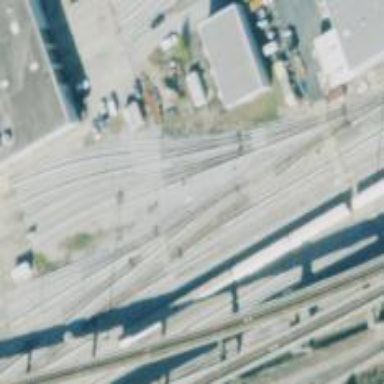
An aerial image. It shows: Yard area with electrified rail tracks.